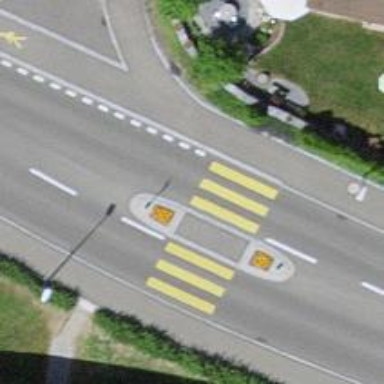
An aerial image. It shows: Uncontrolled crossing with zebra marking and crossing island.